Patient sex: M
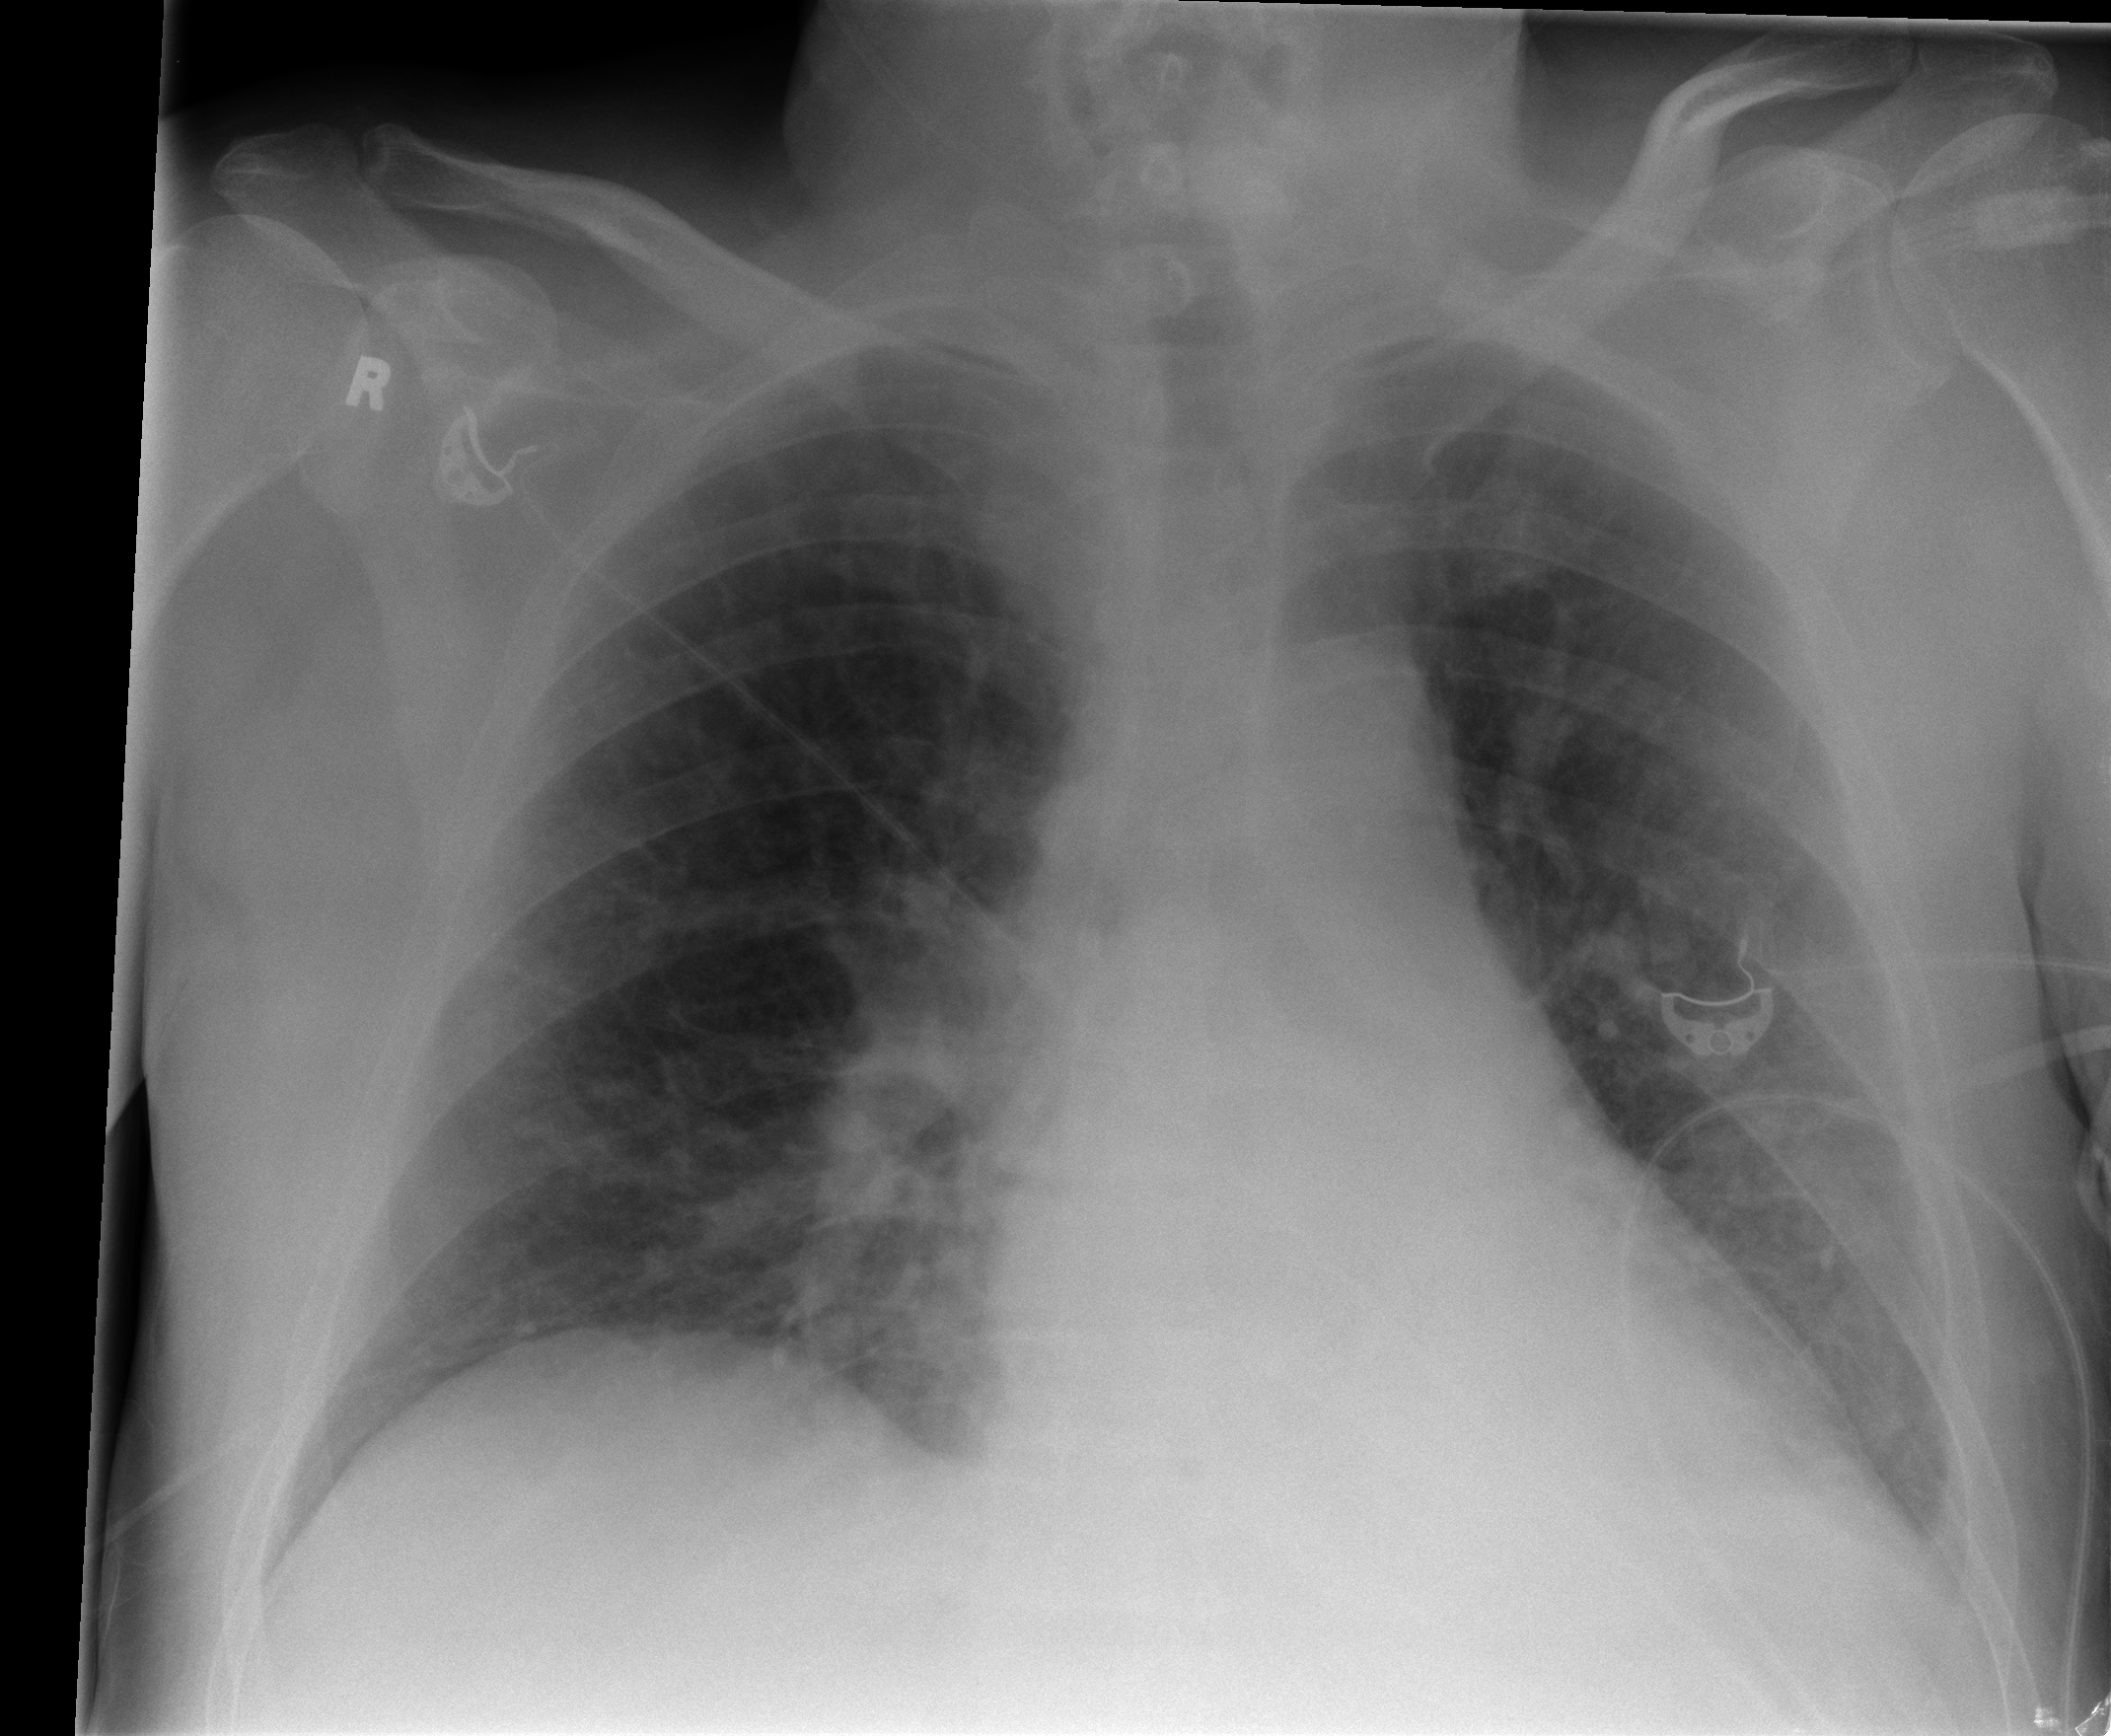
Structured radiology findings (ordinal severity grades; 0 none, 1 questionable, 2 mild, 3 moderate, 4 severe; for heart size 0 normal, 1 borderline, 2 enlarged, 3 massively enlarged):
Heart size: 0
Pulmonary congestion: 0
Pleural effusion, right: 1
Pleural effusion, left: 1
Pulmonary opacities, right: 2
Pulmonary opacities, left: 1
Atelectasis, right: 0
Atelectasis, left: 0